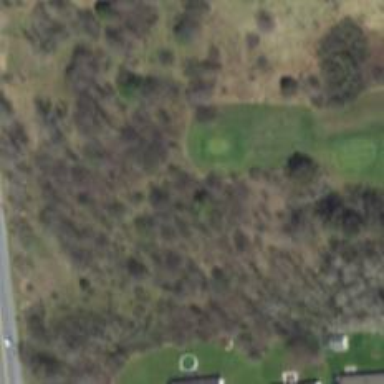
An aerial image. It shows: Golf tee on grassy land.